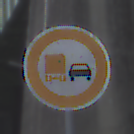
Verkehrszeichen: UeberholverbotKraftfahrzeuge
Umgebung: Outdoor, Suburban
Tageszeit: MorningAfternoon
Wetter: Overcast
Licht: Natural
Jahreszeit: NotSpecified
Kontrast: LowContrast